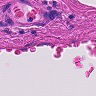
Metastatic tissue present: no